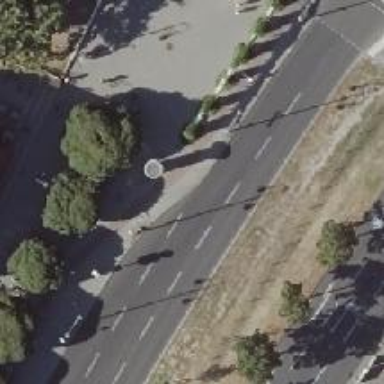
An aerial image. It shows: Advertising column.